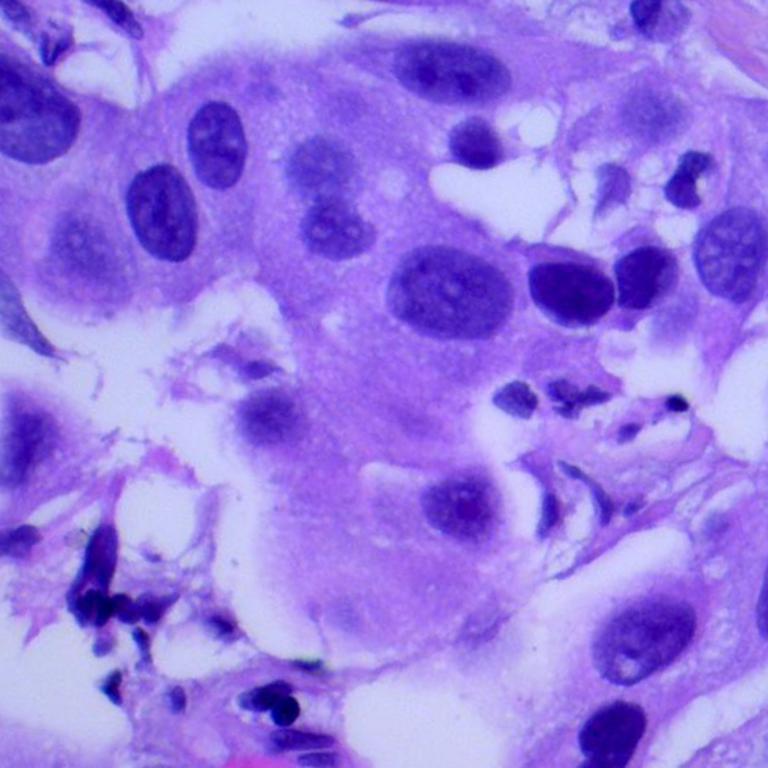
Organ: lung
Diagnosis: adenocarcinomas